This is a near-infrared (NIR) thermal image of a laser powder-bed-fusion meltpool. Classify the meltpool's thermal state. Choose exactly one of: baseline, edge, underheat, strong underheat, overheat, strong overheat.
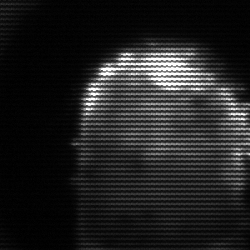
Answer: baseline